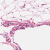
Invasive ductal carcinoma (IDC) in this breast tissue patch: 0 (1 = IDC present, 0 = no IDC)